Question: Count the number of objects in the diagram.
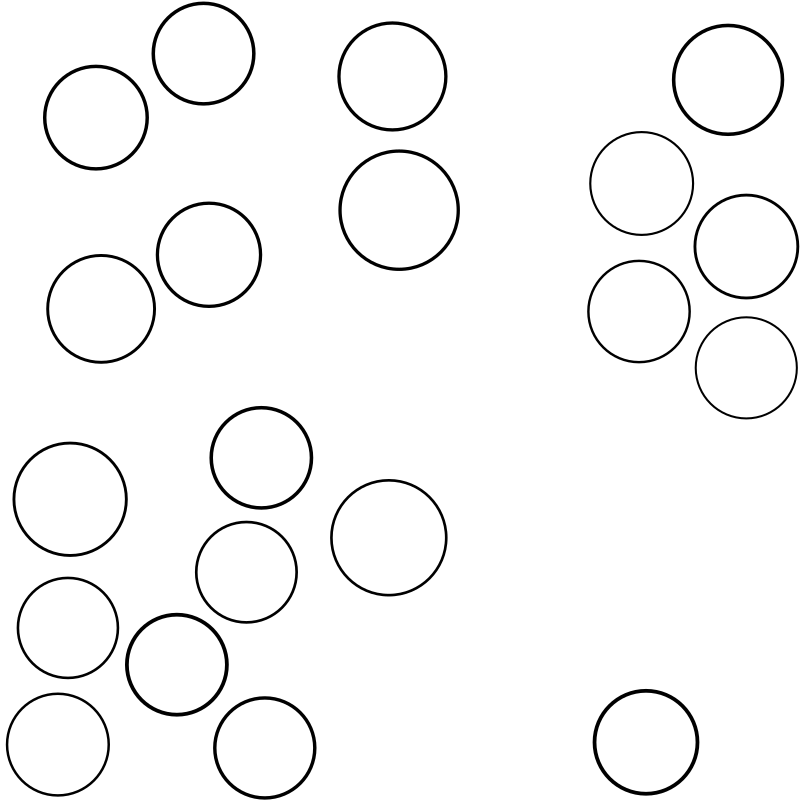
Answer: 20